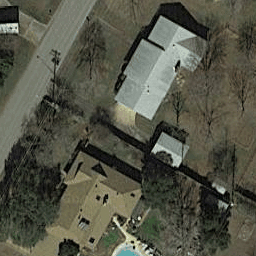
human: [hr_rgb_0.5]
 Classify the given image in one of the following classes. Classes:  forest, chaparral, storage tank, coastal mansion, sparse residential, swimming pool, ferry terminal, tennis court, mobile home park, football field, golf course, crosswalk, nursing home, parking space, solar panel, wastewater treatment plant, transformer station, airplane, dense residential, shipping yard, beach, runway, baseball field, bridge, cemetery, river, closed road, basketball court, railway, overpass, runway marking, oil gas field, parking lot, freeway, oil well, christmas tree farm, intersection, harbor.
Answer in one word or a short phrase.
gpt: sparse residential